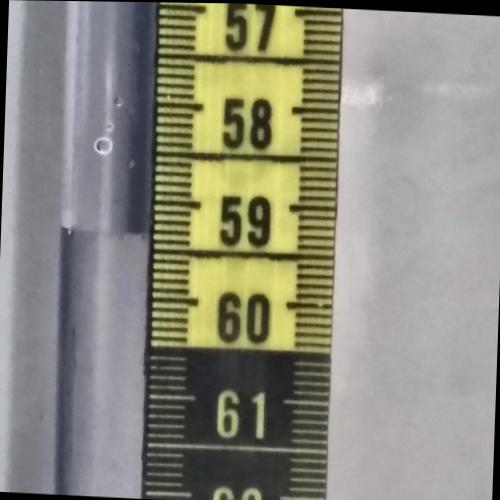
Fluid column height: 59.3 cm